Question: See original gallery example: <URL>
The way the example works, the days are ordered top to bottom, then left to right. Hover over them to see what I mean. What I want is something more like a regular vertical calendar, where the months are stacked vertically on top of each other and the days are numbered left to right, then top to bottom. See mock up:

Rotating the entire month stack is not too bad but I'm tripping up on SVG drawing the edge cases involved from months not having all having the same number of days.
Anybody willing to to alter the layout algorithm to do it this way?
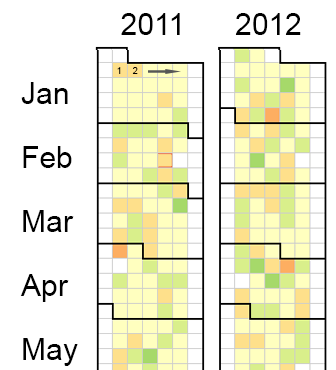
Answer: Here's what I think you're after: <URL>
First I put each of the years (a separate SVG element) into a 'div' and used some CSS (in '.container' and '.block') to align horizontally.
Actually switching the cells for each day to display years vertically is easy: switching the 'x' and 'y' in this bit of code:
'''
.attr("x", function(d) { return week(d) * cellSize; })
.attr("y", function(d) { return day(d) * cellSize; })
'''
And also switching 'height' and 'width' values around
The tricky bit is certainly the path for the month outlines, which is built up manually in 'monthPath'. After some trial-and-error, this is what I came up with:
'''
return "M" + d0 * cellSize + "," + (w0) * cellSize
+ "H" + 7 * cellSize + "V" + (w1) * cellSize
+ "H" + (d1 + 1) * cellSize + "V" + (w1 + 1) * cellSize
+ "H" + 0 + "V" + (w0 + 1) * cellSize + "H"
+ d0 * cellSize + "Z";
'''
Basically I swapped the 'H' and 'V' lines about, but also had to fiddle with it for a while to get it to work
I modified the transform on the 'g' element to give space at the top of each year for the text label, rather than to the left. I also tidied up a bit by adding a new 'paddingSize' variable so there's a bit less hard-coded positioning (although there is still some)
'''
.append("g")
.attr("transform", "translate(" + paddingSize + ",15)");
'''
Finally I positioned the label text for the years.